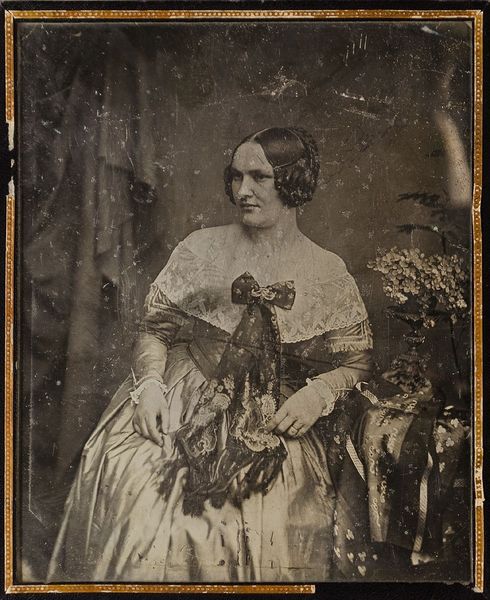
Titel: Anna Henriette Stelzner geb. Reiners (1818-1876)
Künstler: Carl Ferdinand Stelzner
Standort: Hamburg
Institution: Museum für Kunst und Gewerbe Hamburg
Schlagwörter: frau, portrait, figur, person, foto, fotografie, photographie, photo, lichtbild, daguerreotypie, historische, bildwerke, angewandte und bildende kunst, hessische systematik, porträt, persönlichkeit, porträtfotografie, porträtphotographie